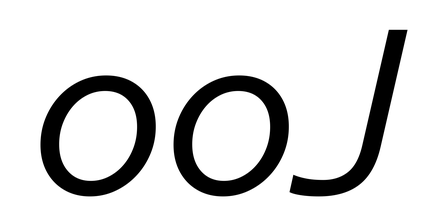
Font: InstrumentSans-Italic_Italic